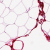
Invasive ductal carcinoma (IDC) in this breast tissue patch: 0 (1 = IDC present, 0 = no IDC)